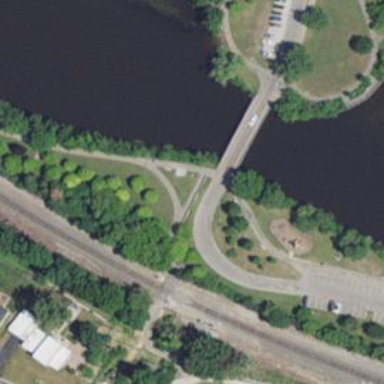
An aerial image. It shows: Footway bridge.